Question: I need to draw with html5 canvas this shape, I'm able to draw it as one canvas.

I need to handle each part of as a unique object - listen to mouse over each part, determine on which of the parts the user is hovering his mouse on, and also let the user the option to fill the relevant part of the shape.
'''
var canvas = document.getElementById('shape');
var context = canvas.getContext('2d'),
width = $('#shape').width(),
part_width = width / parts_num;
context.beginPath();
var start_x = 17,
end_x = 17 + part_width;
for (var i = 0; i < parts_num; i++) {
context.moveTo(start_x, 0);
context.lineTo(end_x,0);
context.moveTo(start_x, 0);
context.bezierCurveTo(50+start_x, 30, 40+start_x, 45, 13+start_x, 89);
context.moveTo(13+start_x, 89);
context.bezierCurveTo(0+start_x, 110, 0+start_x, 126, 27+start_x, 174);
context.moveTo(28+start_x, 174);
context.lineTo(85+start_x,174);
start_x += part_width;//80 is x starting point
};
context.lineWidth = 5;
context.strokeStyle = "red";
context.stroke();
'''
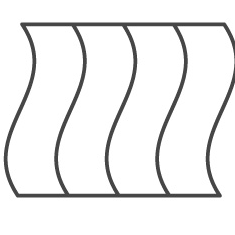
Answer: I would suggest using <URL>. It would make your life whole lot easier while working with canvas.
Here is a <URL> of how you could handle each shape as an object with CreateJS.
Click on individual shape to see how each one triggers it's own handler.
'''
function curveShape(index, start_x, end_x) {
var shape = new createjs.Shape();
var context = shape.graphics.beginStroke("red").beginFill("#ffffee");
context.moveTo(start_x, 0);
context.bezierCurveTo(start_x + 10, 30, start_x + 10, 45, start_x - 15, 90);
context.bezierCurveTo(start_x - 30, 120, start_x - 30, 135, start_x, 180);
context.lineTo(end_x, 180);
context.bezierCurveTo(end_x - 30, 135, end_x - 30, 120, end_x - 15, 90);
context.bezierCurveTo(end_x + 10, 45, end_x + 10, 30, end_x, 0);
context.lineTo(start_x, 0);
shape.name = "shape " + index;
shape.x = shape.y = 30;
shape.addEventListener("mousedown", function () {
alert("I am " + shape.name);
});
return shape;
}
var stage = new createjs.Stage("shape");
for(var i = 0; i < 4; i++)
stage.addChild(new curveShape(i+1, i * 80, (i + 1) * 80));
stage.update();
'''